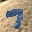
Label: 7